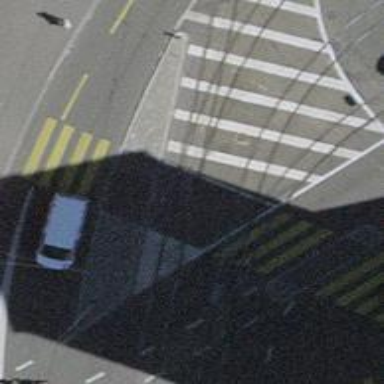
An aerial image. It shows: Uncontrolled zebra crossing at railway crossing.